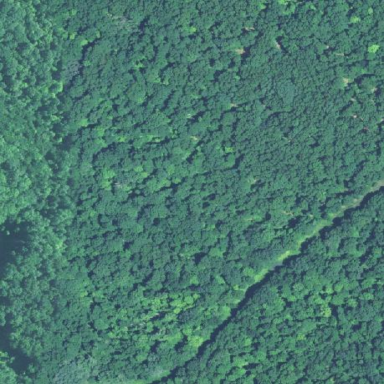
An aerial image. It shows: Nature reserve surrounded by woodland.